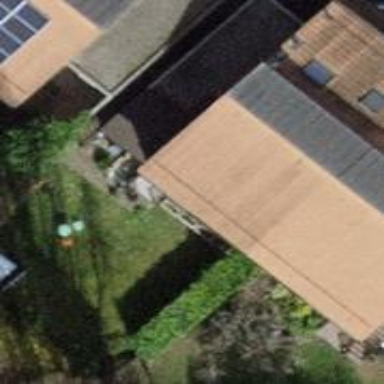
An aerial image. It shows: Garden surrounded by fence.